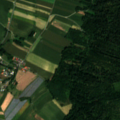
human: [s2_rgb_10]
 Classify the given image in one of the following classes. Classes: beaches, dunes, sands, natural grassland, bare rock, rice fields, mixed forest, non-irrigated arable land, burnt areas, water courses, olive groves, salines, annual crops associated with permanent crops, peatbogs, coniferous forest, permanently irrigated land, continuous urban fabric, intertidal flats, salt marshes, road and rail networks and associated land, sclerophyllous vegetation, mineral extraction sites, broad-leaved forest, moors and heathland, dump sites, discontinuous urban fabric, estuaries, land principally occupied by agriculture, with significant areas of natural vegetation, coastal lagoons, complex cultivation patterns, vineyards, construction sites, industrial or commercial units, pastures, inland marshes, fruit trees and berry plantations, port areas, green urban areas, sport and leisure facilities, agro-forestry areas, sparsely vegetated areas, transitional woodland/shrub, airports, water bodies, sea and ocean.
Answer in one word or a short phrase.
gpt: discontinuous urban fabric, non-irrigated arable land, mixed forest, transitional woodland/shrub